已知椭圆 \(C: \frac{x^2}{a^2} + \frac{y^2}{b^2} = 1\ (a > b > 0)\) 的左、右焦点分别为 \(F_1,F_2\)，\(M(1,1)\) 是 \(C\) 上一点，且点 \(M\) 到点 \(F_1,F_2\) 的距离之和为 \(2\sqrt{3}\)。
(1) 求 \(C\) 的方程；
(2) 斜率为 \(\frac{1}{2}\) 的直线 \(l\) 与 \(C\) 交于 \(A,B\) 两点，则 \(\triangle MAB\) 的外心是否在一条定直线上？若存在，求出该直线的方程；若不存在，请说明理由。
【解答】
\textbf{【详解】}
(1) 由题意，得
\[
\begin{cases}
2a = 2\sqrt{3} \\
\frac{1}{a^2} + \frac{1}{b^2} = 1
\end{cases}
\]
解得
\[
\begin{cases}
a = \sqrt{3} \\
b = \frac{\sqrt{6}}{2}
\end{cases}
\]
故 \(C\) 的方程为 \(\frac{x^2}{3} + \frac{2y^2}{3} = 1\)。
(2) \(\triangle MAB\) 的外心在定直线 \(2x - y - 1 = 0\) 上。理由如下：
由题意设直线 \(l\) 的方程为 \(y = \frac{1}{2}x + t\)，

联立
\[
\begin{cases}
y = \frac{1}{2}x + t \\
\frac{x^2}{3} + \frac{2y^2}{3} = 1
\end{cases}
\]
得 \(3x^2 + 4tx + 4t^2 - 6 = 0\)，
所以 \(\Delta = 16t^2 - 12(4t^2 - 6) > 0\)，
即 \(-\frac{3}{2} < t < \frac{3}{2}\)，且 \(t \neq \frac{1}{2}\)。
设 \(A(x_1, y_1)\)，\(B(x_2, y_2)\)，\(MA\) 的中点为 \(N(x_0, y_0)\)，
则 \(x_1 + x_2 = -\frac{4t}{3}\)，\(x_1x_2 = \frac{4t^2 - 6}{3}\)，
所以
\[
\begin{aligned}
k_{MA} + k_{MB} &= \frac{y_1 - 1}{x_1 - 1} + \frac{y_2 - 1}{x_2 - 1} = \frac{\left(\frac{1}{2}x_1 + t - 1\right)(x_2 - 1) + \left(\frac{1}{2}x_2 + t - 1\right)(x_1 - 1)}{(x_1 - 1)(x_2 - 1)} \\
&= \frac{x_1x_2 + \left(t - \frac{3}{2}\right)(x_1 + x_2) - 2t + 2}{(x_1 - 1)(x_2 - 1)} = \frac{\frac{4t^2 - 6}{3} + \left(t - \frac{3}{2}\right)\left(-\frac{4t}{3}\right) - 2t + 2}{(x_1 - 1)(x_2 - 1)} = 0
\end{aligned}
\]
即直线 \(MA\) 与 \(MB\) 的斜率互为相反数。
设直线 \(MA\) 的方程为 \(y - 1 = k(x - 1)\ (k \neq 0)\)，即 \(y = kx + 1 - k\)。
联立
故 \(\triangle MAB\) 的外心在定直线 \(2x - y - 1 = 0\) 上。
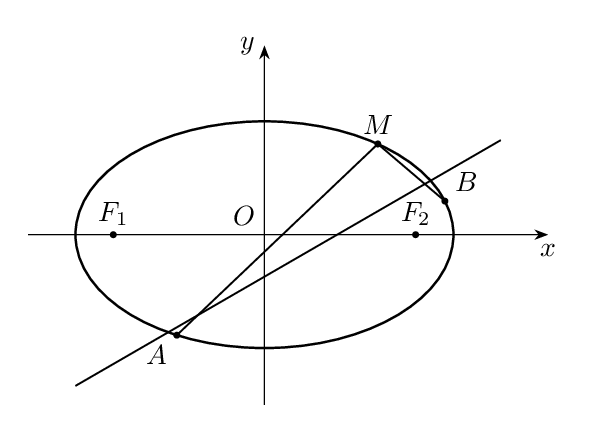